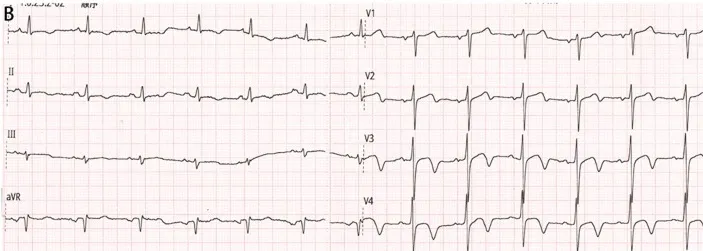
(B) Electrocardiogram after percutaneous coronary intervention showing significantly improved ST-segment elevation resolution.
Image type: electrography (ekg)